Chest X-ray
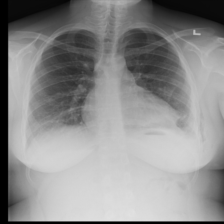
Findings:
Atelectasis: negative
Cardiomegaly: negative
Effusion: negative
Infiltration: negative
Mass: negative
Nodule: negative
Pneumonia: negative
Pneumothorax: negative
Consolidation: negative
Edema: negative
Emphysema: positive
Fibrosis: negative
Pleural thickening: negative
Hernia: negative